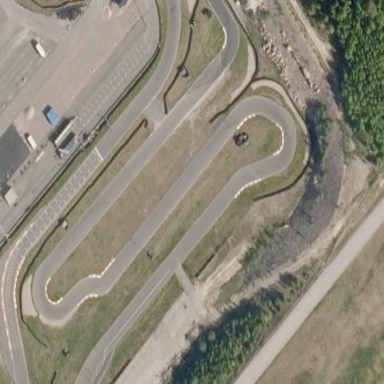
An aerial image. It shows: Karting raceway for sports activities.